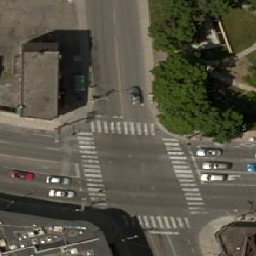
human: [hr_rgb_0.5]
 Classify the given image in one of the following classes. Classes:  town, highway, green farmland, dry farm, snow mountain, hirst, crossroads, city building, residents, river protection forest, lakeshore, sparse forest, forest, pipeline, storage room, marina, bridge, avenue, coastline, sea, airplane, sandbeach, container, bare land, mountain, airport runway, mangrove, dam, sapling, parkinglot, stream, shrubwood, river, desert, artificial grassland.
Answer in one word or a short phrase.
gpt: crossroads